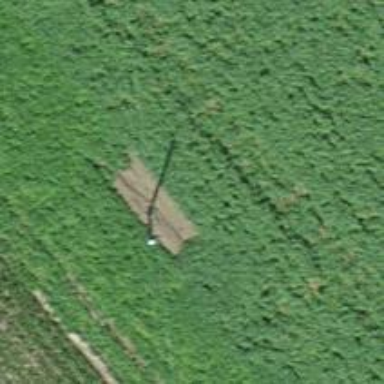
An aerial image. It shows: Power pole.